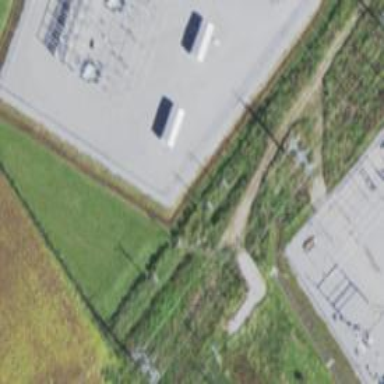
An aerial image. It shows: H-frame designed tower for power lines.